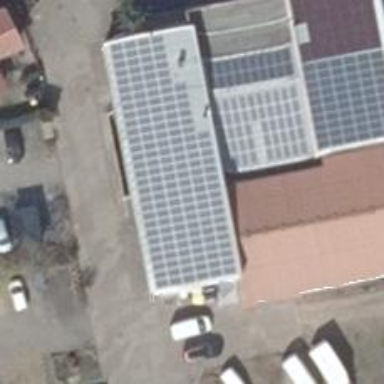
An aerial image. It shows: Solar photovoltaic panel generator on roof of building.